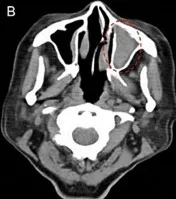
Subcutaneous tissue of the left antebrachium, soft shadow in the left maxillary sinus on cervical computed tomography before and after venetoclax/azacitidine treatment. A soft shadow in the left maxillary sinus on cervical computed tomography (CT).
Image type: radiology (ct)